Field crop: maize
Growth stage: 2
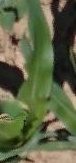
Species: maize